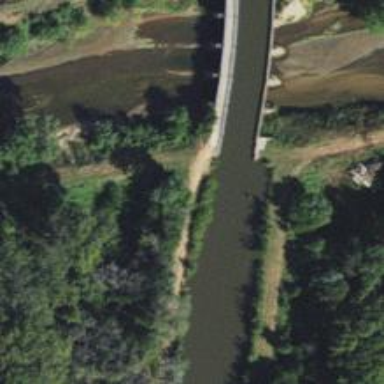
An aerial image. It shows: Aqueduct bridge over canal.